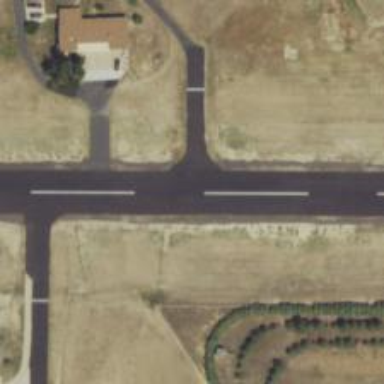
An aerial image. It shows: Runway surface made of asphalt at airport.